Interaction volume radius: 5 \u00c5
Interaction volume height: 25 \u00c5
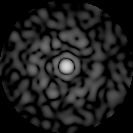
Disorder parameter: 0.8395